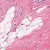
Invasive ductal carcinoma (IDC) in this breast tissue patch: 0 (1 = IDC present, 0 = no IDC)